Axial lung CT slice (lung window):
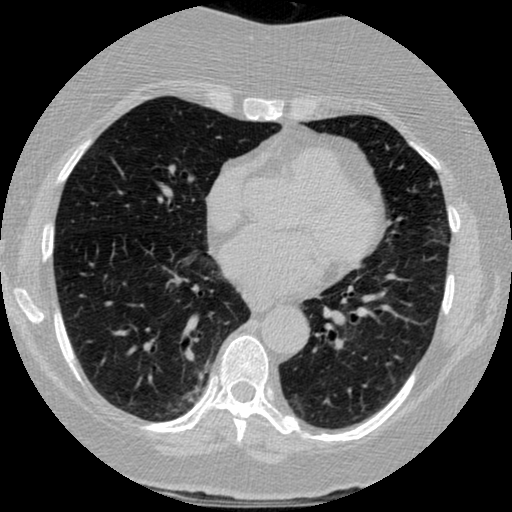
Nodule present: no